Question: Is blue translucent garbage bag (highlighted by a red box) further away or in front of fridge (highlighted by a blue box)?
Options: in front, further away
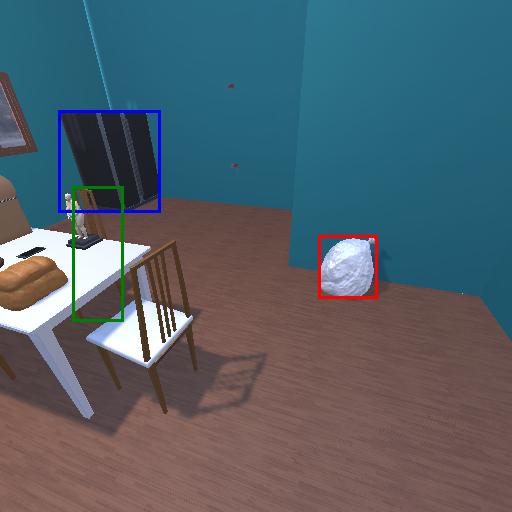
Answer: in front